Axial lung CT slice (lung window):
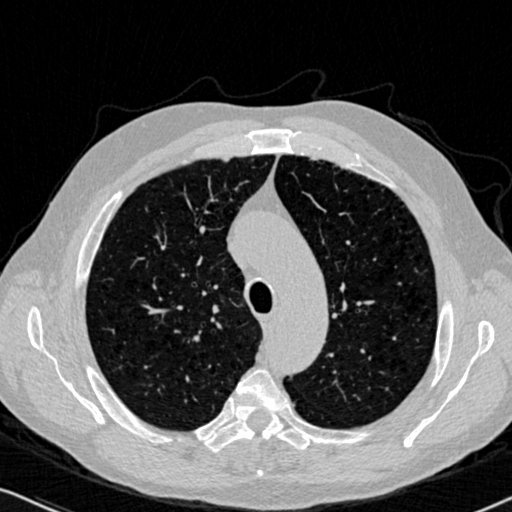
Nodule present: no